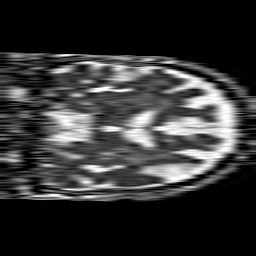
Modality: ADC
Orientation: coronal
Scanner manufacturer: philips
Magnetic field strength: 1.5 T
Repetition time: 4.6 s
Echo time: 0.09059 s